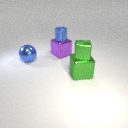
large green metal cube in front of large purple metal cube